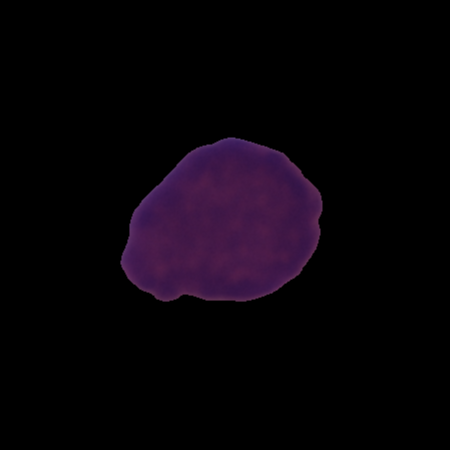
Label: healthy